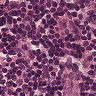
Metastatic tissue present: no